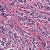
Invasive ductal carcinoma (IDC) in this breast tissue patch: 1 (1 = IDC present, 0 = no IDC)